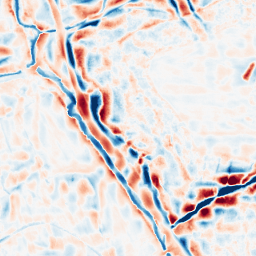
Category: wavelet
Decomposition family: wavelet_dwt
Decomposition parameters: wavelet: coif2
level: 4
Upsampling method: bilinear
Upsampling parameters: scale: 4
Upsampling scale: 4